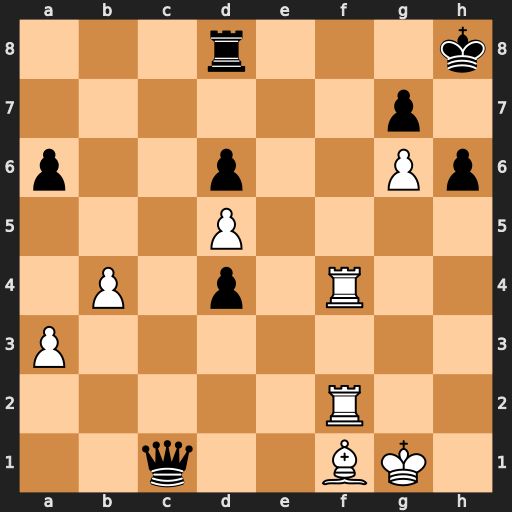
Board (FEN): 3r3k/6p1/p2p2Pp/3P4/1P1p1R2/P7/5R2/2q2BK1
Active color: w
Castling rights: -
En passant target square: -
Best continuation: Rf8+ Rxf8 Rxf8#